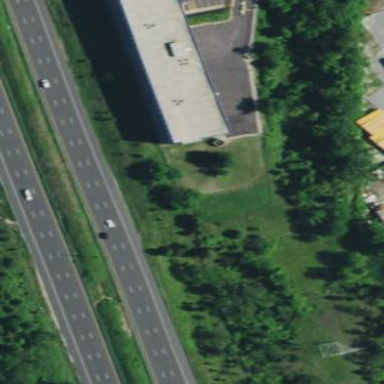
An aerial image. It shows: Building that serves as storage rental shop.